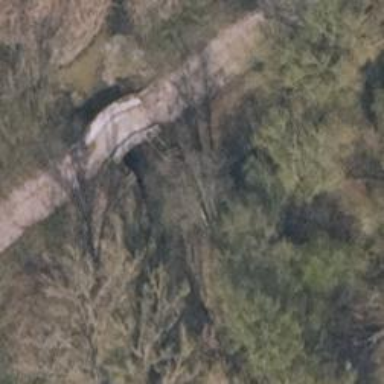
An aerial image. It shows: Culvert tunnel.